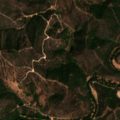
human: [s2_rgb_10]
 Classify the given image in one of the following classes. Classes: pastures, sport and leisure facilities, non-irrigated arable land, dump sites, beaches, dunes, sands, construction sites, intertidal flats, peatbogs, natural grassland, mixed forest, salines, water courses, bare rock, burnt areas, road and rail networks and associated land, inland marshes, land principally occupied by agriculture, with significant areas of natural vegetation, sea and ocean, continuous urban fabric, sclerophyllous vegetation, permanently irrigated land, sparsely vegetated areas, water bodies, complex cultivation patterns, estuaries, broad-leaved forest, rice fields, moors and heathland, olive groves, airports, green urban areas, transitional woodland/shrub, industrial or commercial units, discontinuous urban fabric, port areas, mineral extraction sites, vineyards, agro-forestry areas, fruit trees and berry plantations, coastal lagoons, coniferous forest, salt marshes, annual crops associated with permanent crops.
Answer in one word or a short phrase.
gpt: broad-leaved forest, transitional woodland/shrub